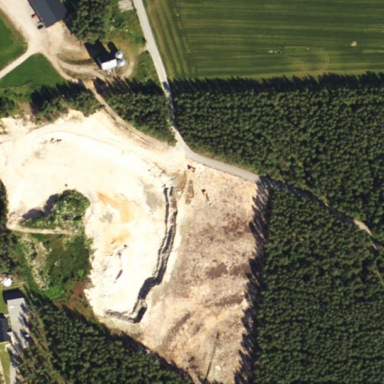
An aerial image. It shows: Quarry extracting sand as natural resource.